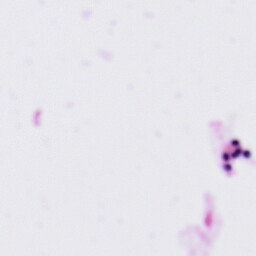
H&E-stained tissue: Tonsil